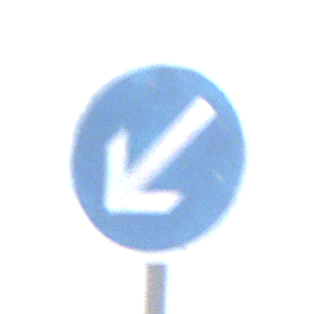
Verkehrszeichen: VorgeschriebeneVorbeifahrtLinks
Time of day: SunriseSunset
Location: Outdoor (Nature)
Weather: PartlyCloudy
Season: NotSpecified
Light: Natural